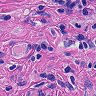
Metastatic tissue present: yes